Question: I have a scenario where I want to click on a bar from a graph('Responses'), which then displays a relational bar graph('Response "Offer Of Payment(Yes)"'). When I click on a bar from the relational bar graph it displays a list of contracts. This is highlighted in the screenshot below

The issue I have is that the 'Responses' graph doesn't have a bar on the 'Offer Of Payment (Yes)' section. This is a valid test scenario, but what then happens is that the relational bar graph, on the right displays no data. Furthermore, when my selenium code then looks for a contract from the list, but can't find it,the test fails with a 'NoSuchElementException'. I understand why it does this but my question is....is there a way of me tweaking the code to cater for this kind of scenario so that if it can't find a relational graph (right hand side graph), and furthermore, a contract list in the table below, the code is able to skip past this?
I've attached details of my code below:
1) This method is attempting to open/close a contract from the list in the table. Can this be modified in some way so that if no contract is displayed (which is a valid scenario), the code can skip past the NoSuchElementException?
'''
public static void openCloseContractForReportWithBarChart(InternetExplorerDriver driver) throws InterruptedException {
String winHandleBefore = driver.getWindowHandle();
waitCommands.fluentWaitOnContractSelect(driver);
for(String winHandle : driver.getWindowHandles()) {
if(!winHandle.equals(winHandleBefore)){
try{
Thread.sleep(4000);
}catch(InterruptedException e){
}
driver.switchTo().window(winHandle);
break;
}
}
driver.close();
driver.switchTo().window(winHandleBefore);
}
'''
2) You'll notice in the above method, I've referenced a 'FluentWaitOnContractSelect' method. Details of this are below:
'''
public static void fluentWaitOnContractSelect(InternetExplorerDriver driver)
{
WebElement selectContractAfterWait = (new WebDriverWait(driver, 15))
.until(ExpectedConditions.elementToBeClickable(By.xpath(".//*[@id='tabular-breakdown']/table/tbody/tr[1]/td[1]/a")));
selectContractAfterWait.click();
}
'''
Any help would be appreciated on this.
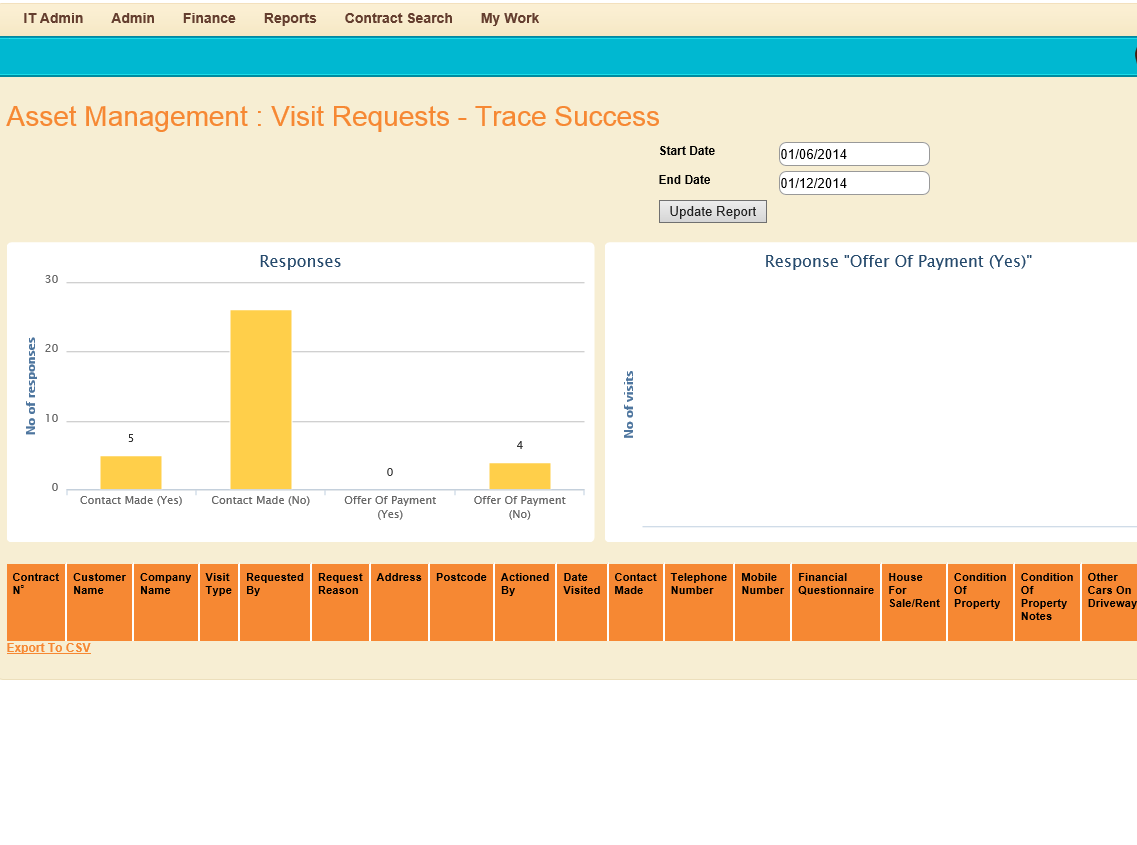
Answer: As far as I know , you can not skip element as do not know when exactly element will not found , so best way is to tell web driver to wait until next element found , Please user below for code for that :
'''
WebDriverWait wait = new WebDriverWait(webDriver, timeoutInSeconds);
wait.until(ExpectedConditions.visibilityOfElementLocated(By.id[elementlocator]));
'''